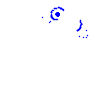
Particle: pion